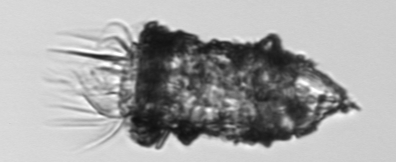
Label: Tintinnopsis